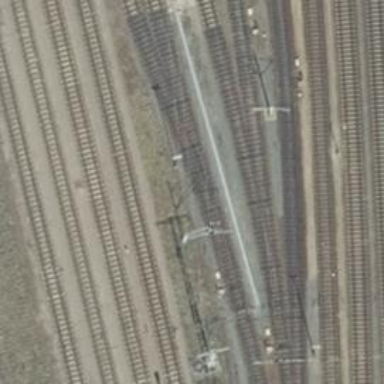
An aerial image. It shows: Rail yard with electrified contact lines for railway operations.